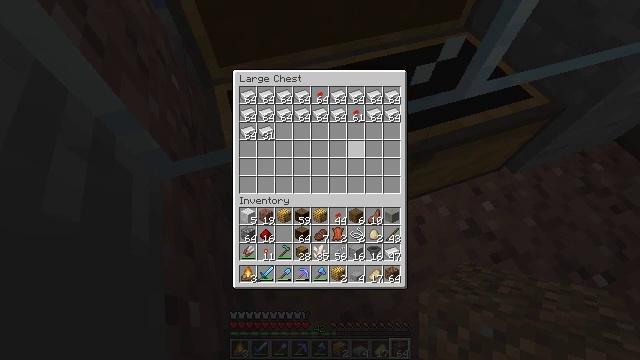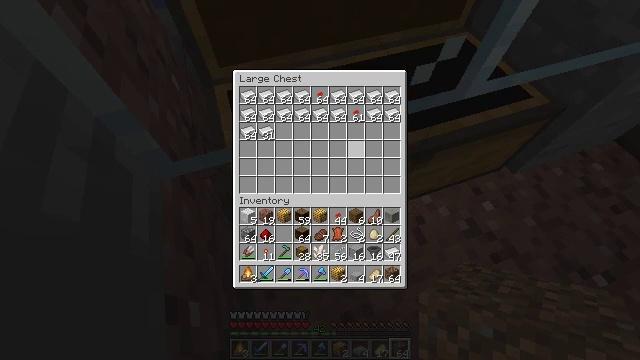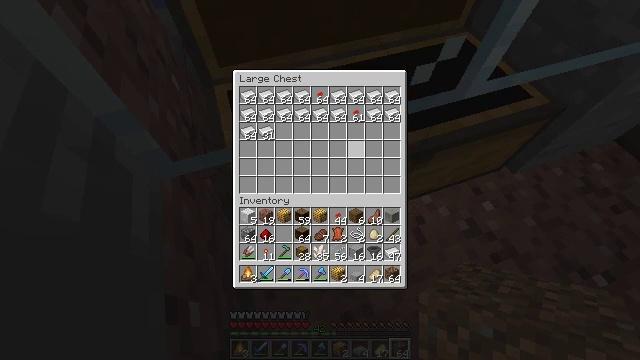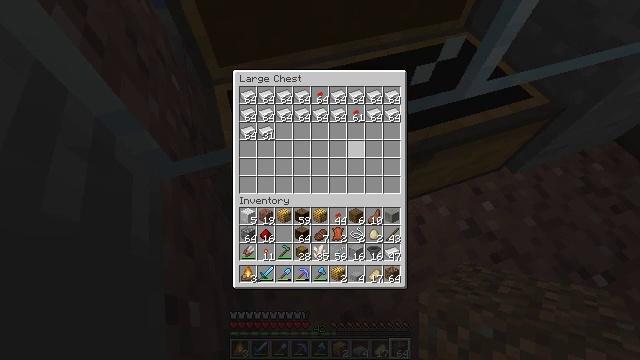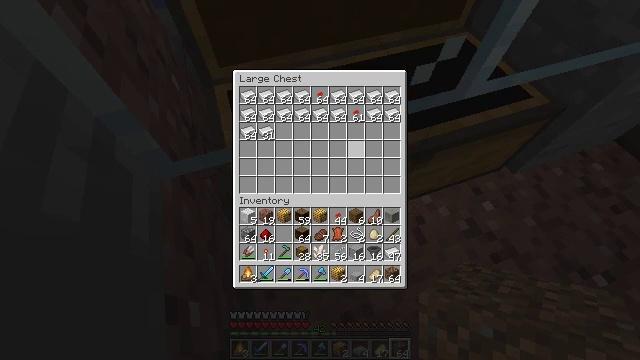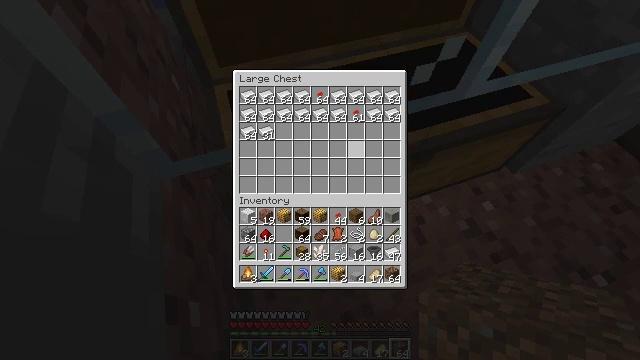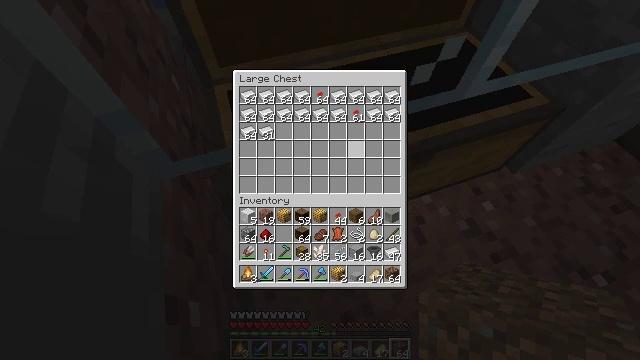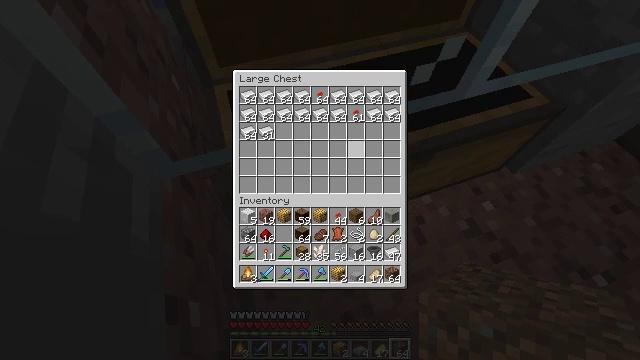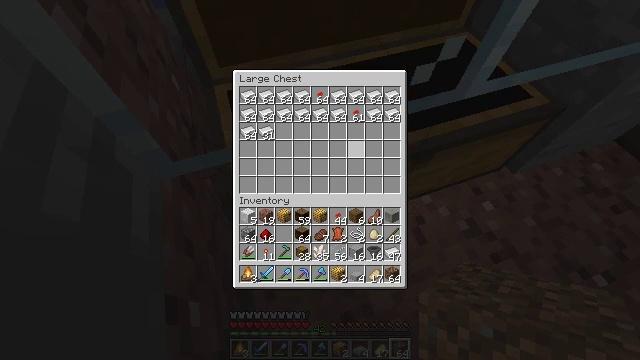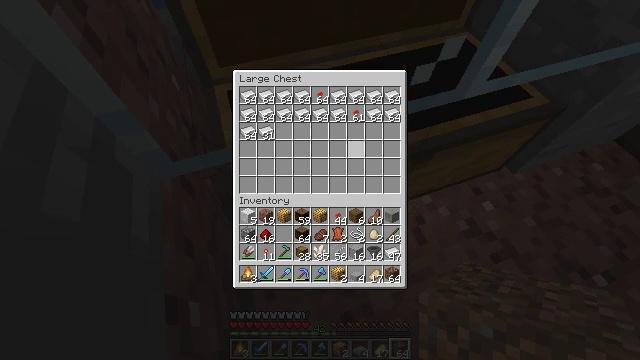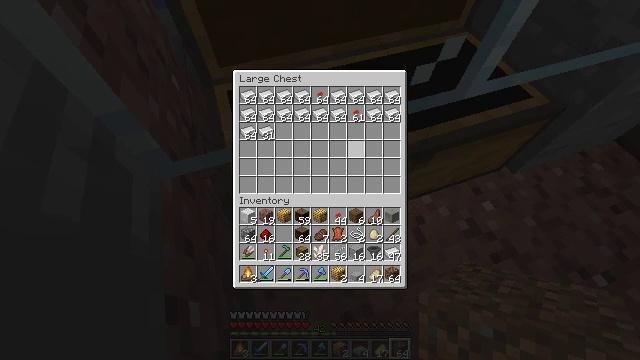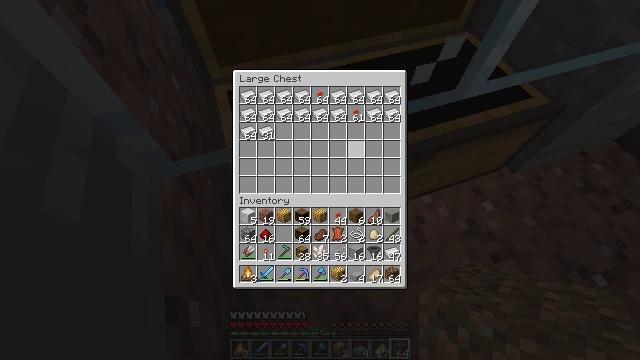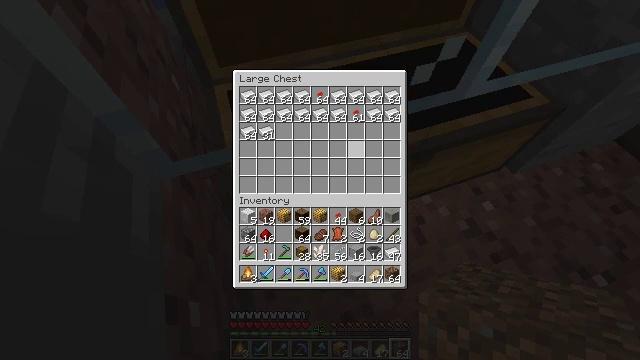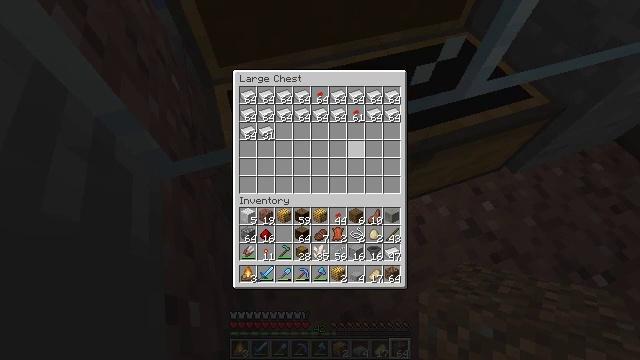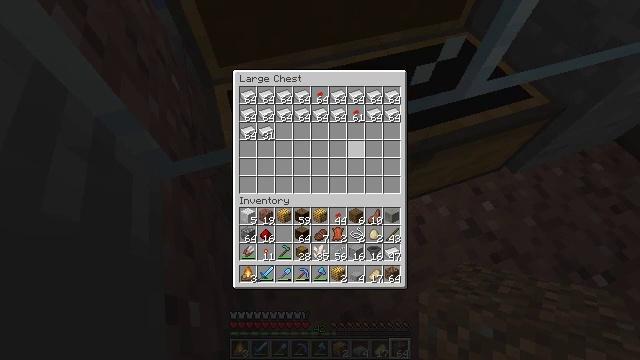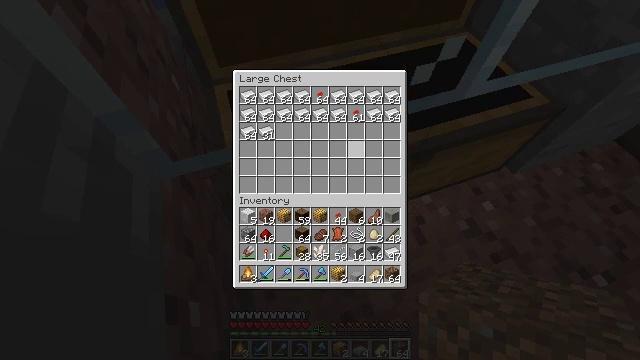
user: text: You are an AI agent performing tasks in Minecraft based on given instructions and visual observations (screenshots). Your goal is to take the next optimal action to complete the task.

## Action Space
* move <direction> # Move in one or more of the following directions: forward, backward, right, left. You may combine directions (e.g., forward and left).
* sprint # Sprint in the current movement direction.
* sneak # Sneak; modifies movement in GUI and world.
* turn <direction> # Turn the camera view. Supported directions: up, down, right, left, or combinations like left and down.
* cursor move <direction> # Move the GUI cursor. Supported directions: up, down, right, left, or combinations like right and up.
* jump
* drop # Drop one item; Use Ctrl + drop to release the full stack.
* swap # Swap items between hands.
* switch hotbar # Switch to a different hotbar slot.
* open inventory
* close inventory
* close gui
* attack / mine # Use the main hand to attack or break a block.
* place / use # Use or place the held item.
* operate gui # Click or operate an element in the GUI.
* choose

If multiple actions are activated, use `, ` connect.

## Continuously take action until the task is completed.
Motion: motion action
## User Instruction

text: Remove some dried kelp from the inventory.
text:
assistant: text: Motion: no_op
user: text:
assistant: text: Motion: no_op
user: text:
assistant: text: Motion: no_op
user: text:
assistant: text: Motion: no_op
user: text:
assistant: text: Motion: no_op
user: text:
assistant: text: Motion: no_op
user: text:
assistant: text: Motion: no_op
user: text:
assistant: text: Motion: no_op
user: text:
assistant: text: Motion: no_op
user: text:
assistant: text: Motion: no_op
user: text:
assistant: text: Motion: no_op
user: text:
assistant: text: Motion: no_op
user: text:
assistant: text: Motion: no_op
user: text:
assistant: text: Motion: no_op
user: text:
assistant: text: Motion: no_op
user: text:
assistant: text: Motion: no_op
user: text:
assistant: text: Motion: no_op
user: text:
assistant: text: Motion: no_op
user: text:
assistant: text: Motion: no_op
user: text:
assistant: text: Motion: no_op
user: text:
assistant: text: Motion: no_op
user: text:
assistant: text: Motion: no_op
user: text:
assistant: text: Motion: no_op
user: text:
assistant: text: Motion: no_op
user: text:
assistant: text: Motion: no_op
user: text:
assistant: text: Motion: no_op
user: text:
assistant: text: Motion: no_op
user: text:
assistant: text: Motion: no_op
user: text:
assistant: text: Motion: no_op
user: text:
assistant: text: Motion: no_op